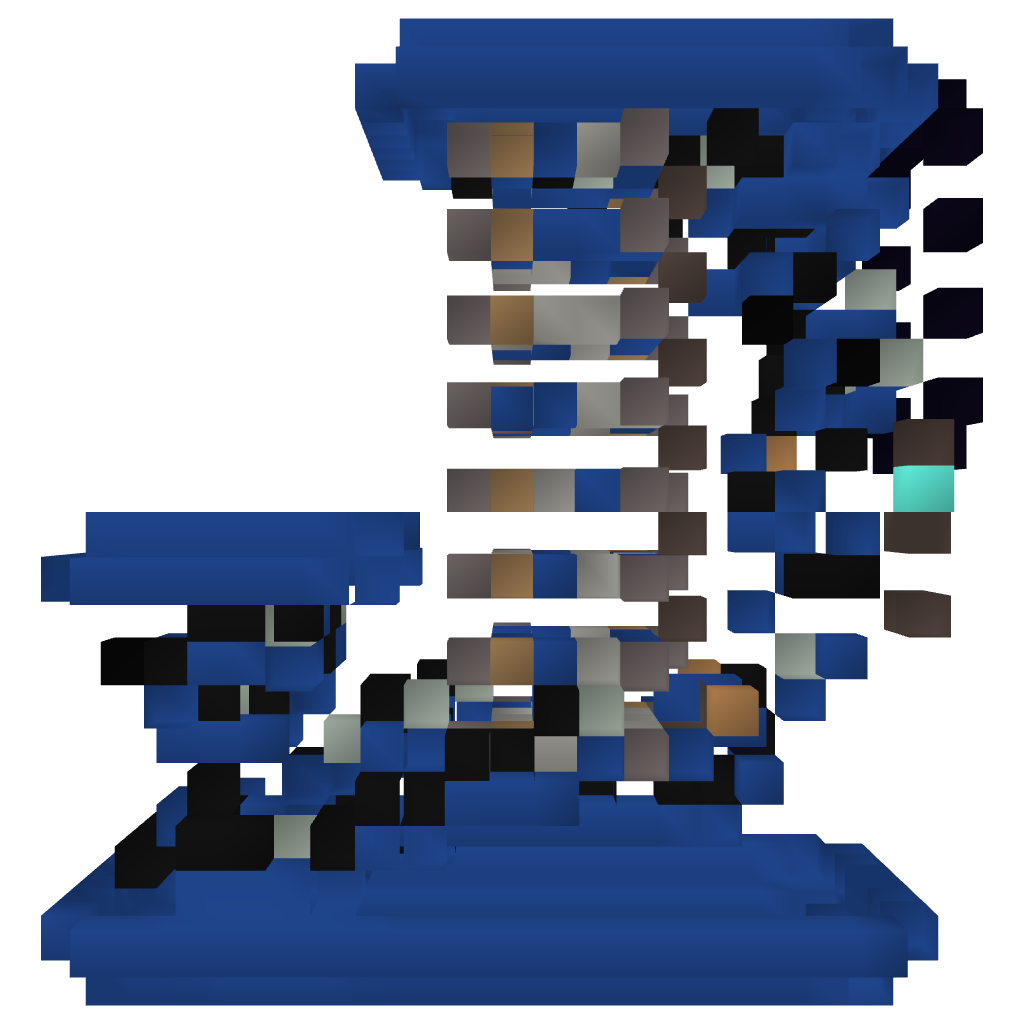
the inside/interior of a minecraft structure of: Compact 'Infinite' Counter